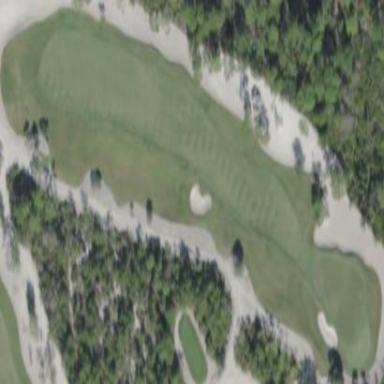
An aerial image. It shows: Rough grassy area used for golf.